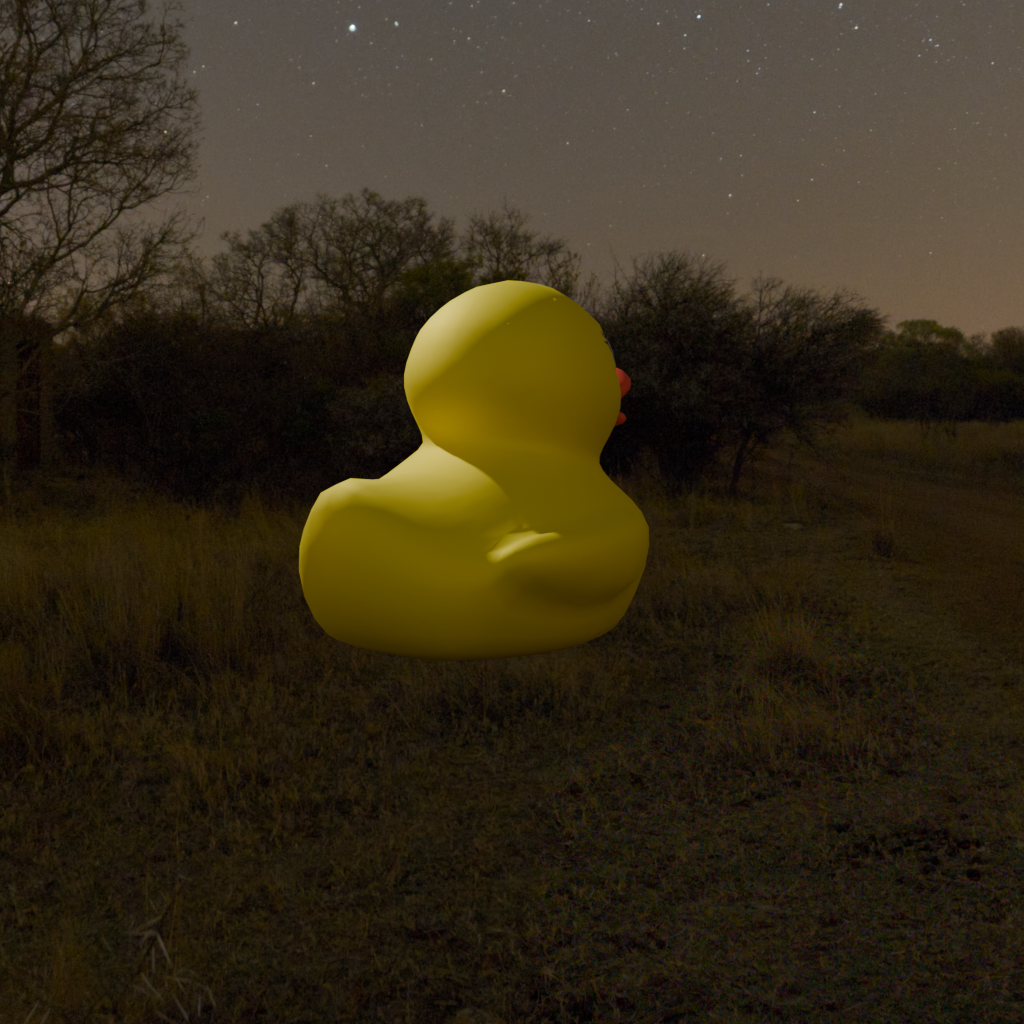
an image of a yellow rubber duck seen from <back_right> in a starry sky over a savanna at night.